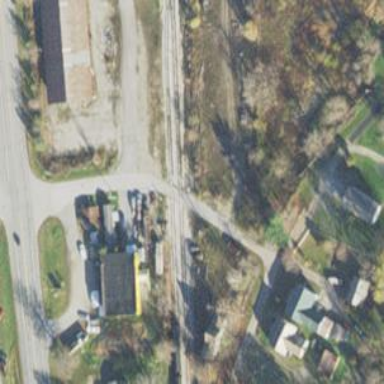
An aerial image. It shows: Railway level crossing.